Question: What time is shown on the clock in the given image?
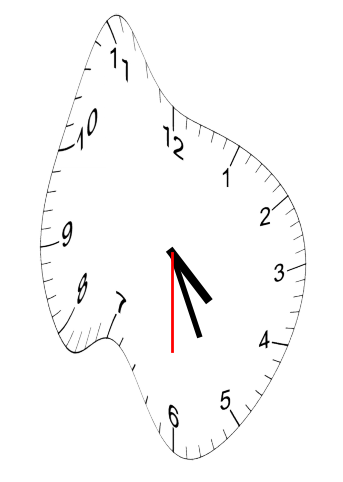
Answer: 04:25:30